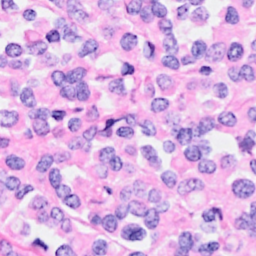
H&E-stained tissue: Breast